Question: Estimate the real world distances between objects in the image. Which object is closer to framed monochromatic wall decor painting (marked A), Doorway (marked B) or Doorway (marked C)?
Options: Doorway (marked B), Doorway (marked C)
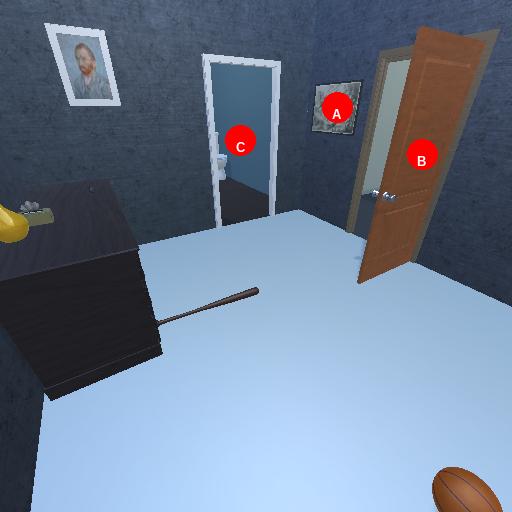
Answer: Doorway (marked B)